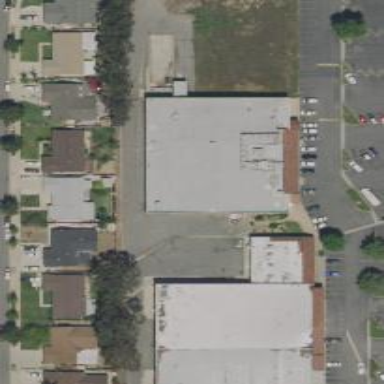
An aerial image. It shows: Building.